Interaction volume radius: 5 \u00c5
Interaction volume height: 20 \u00c5
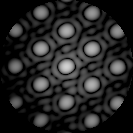
Disorder parameter: 0.06917